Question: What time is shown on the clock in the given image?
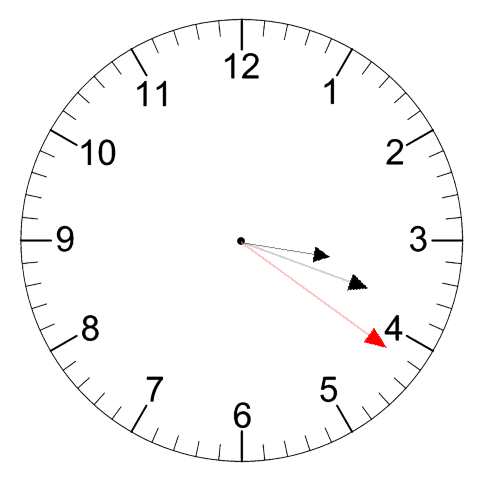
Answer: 03:18:21